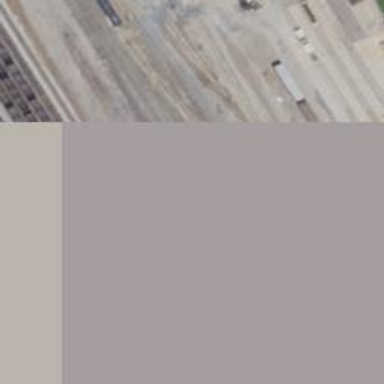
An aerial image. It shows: Railway yard.